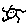
Label: sun